Chest X-ray:
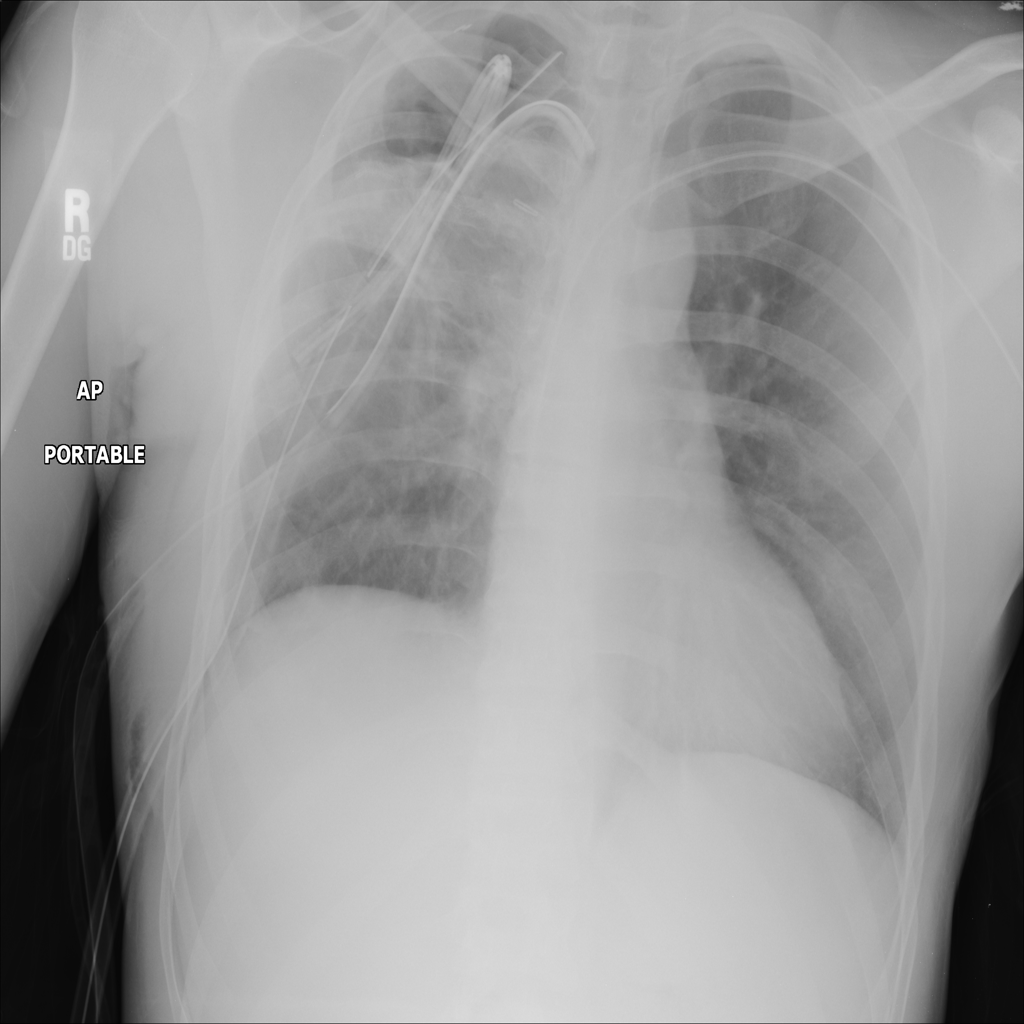
Findings: Consolidation
No abnormal finding: no